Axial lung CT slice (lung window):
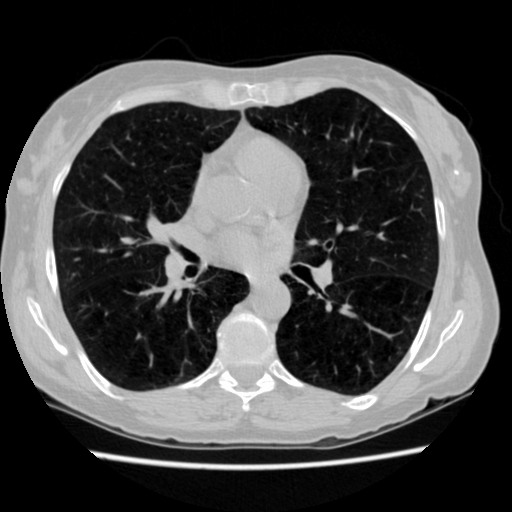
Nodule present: no